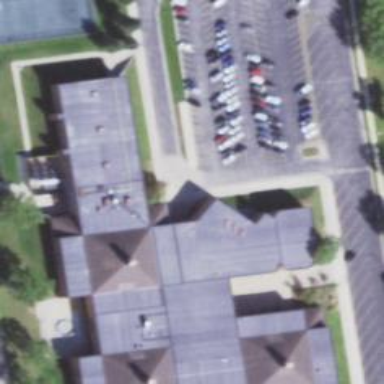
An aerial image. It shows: Parking area.